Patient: sex M, age 76
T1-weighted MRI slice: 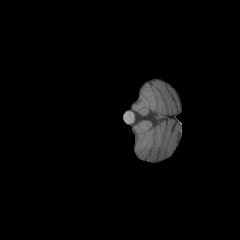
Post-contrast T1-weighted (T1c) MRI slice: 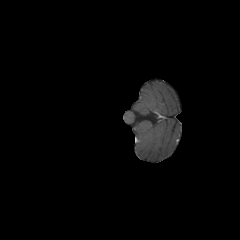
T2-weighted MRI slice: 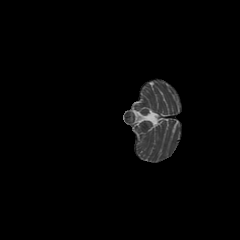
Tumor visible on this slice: no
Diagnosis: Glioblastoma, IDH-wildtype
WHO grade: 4